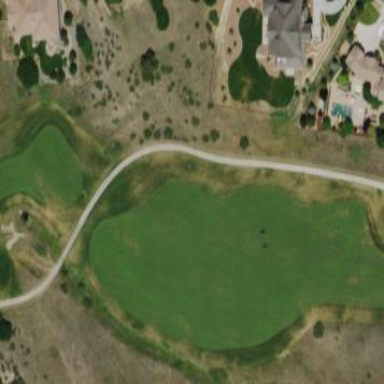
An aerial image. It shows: Area of rough grass used for golf.